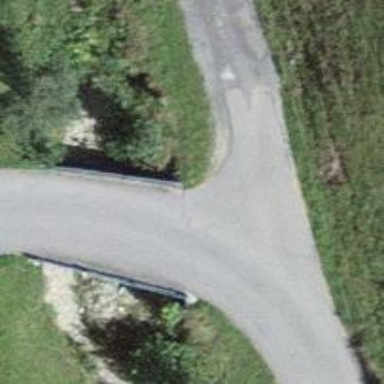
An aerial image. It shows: Unclassified road on asphalt surface with bridge.